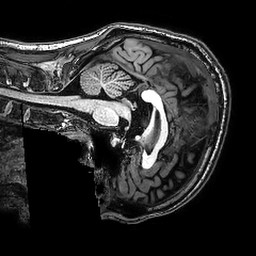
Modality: T1w
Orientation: sagittal
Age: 29
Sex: male
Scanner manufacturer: philips
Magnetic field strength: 3 T
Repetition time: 0.00821 s
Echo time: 0.003761 s